Question: I'm developing a dashboard and I'm stuck at a place where I have to design a tile like effect. I tried using box-shadow and border properties but couldn't replicate the effect! Below is a sample image which shows the effect that I want! if any one has n idea on how to get this effect, please guide me!
thank you.

The code :
'''
.header-tile{
height: 90px;
min-width: 60px;
background-color: rgb(182, 163, 163);
float: none;
display: inline-block;
box-shadow: 0px 0px 1px 1px rgba(170, 170, 170, 0.64);
margin: 0.5px;
border: 1px solid rgba(0, 0, 0, 0.65);
}
'''
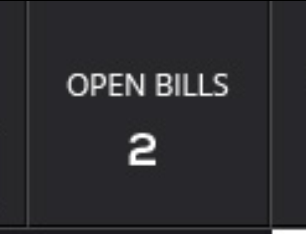
Answer: You can check this one. <URL>
'''
.header-tile{
height: 90px;
min-width: 60px;
background-color: rgb(182, 163, 163);
float: none;
display: inline-block;
box-shadow: inset 1px 1px 1px 1px rgba(255,255,255, .46), inset -1px -1px 1px 1px rgba(0,0,0, .26);
margin: 0.5px;
border: 1px solid rgba(0, 0, 0, 0.65);
}
'''
Is this what you want?
P.S.: You can set the value of opacity to work with the background color you choose for your tile.